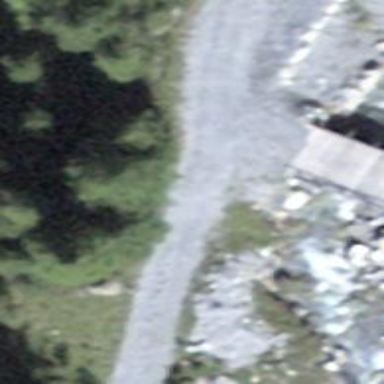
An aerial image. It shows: Unpaved path.